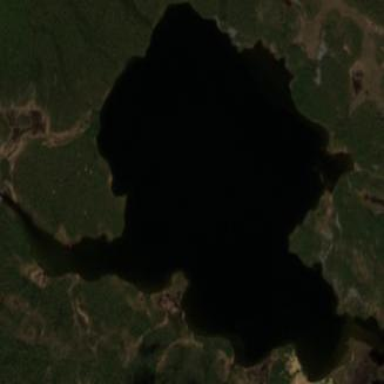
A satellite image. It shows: Lake with natural water.